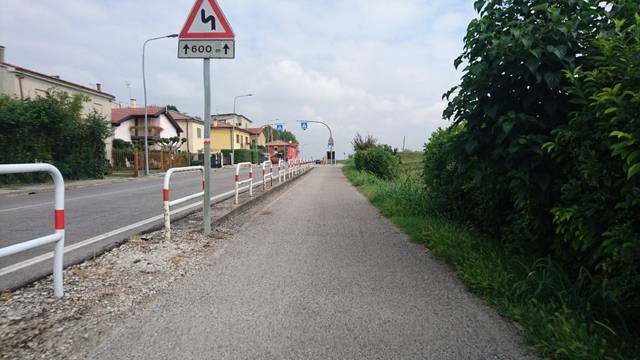
Region: Italy
Coordinates: 45.486, 11.601